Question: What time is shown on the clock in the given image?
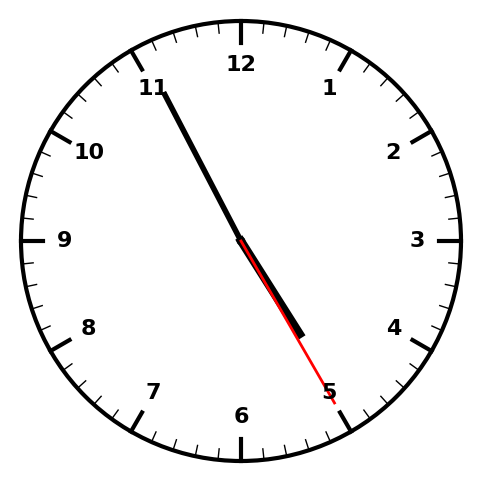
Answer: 04:55:25